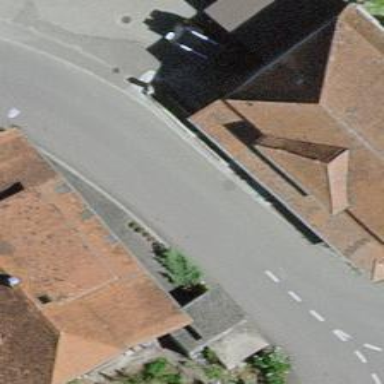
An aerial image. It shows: Bus stop with shelter for public transport.